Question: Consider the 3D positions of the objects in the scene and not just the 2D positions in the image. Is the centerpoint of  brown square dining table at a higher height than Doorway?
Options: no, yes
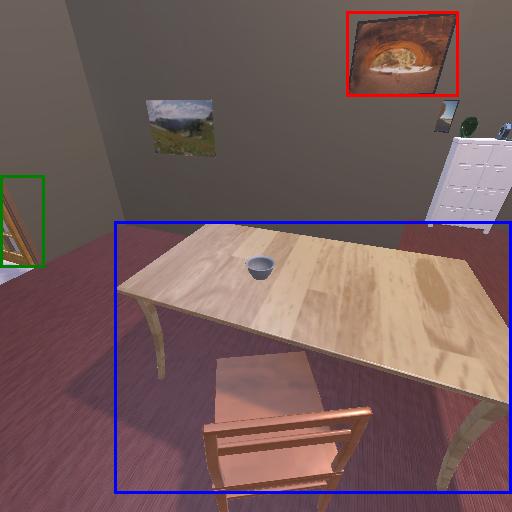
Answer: no